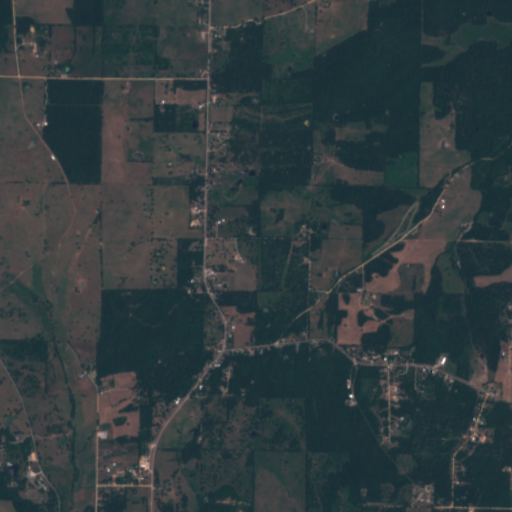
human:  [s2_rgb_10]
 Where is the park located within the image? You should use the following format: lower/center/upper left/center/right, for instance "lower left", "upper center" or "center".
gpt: The park is located in the lower left of the image.
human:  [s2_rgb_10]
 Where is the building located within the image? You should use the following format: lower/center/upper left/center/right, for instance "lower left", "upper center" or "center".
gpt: The building is located in the upper center of the image.
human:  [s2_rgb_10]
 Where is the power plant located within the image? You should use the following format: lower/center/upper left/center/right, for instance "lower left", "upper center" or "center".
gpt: There is no power plant in the image.